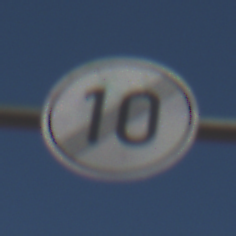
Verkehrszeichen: EndeGeschwindigkeit10
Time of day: Midday
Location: Outdoor (RoadRail)
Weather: Clear
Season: NotSpecified
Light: Natural